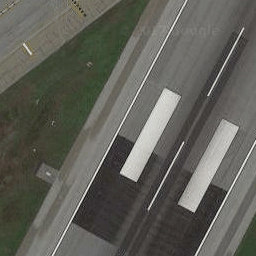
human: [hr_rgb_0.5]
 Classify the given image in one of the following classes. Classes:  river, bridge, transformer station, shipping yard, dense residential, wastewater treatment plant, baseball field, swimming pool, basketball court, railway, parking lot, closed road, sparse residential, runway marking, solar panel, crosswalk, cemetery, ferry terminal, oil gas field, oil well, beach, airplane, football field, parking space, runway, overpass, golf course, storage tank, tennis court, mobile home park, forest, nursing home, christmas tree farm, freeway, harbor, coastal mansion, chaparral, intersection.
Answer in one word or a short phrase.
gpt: runway